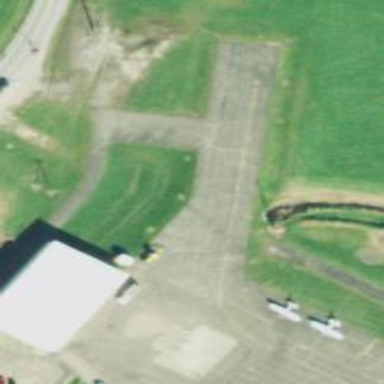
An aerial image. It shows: Image of taxiway at airport.